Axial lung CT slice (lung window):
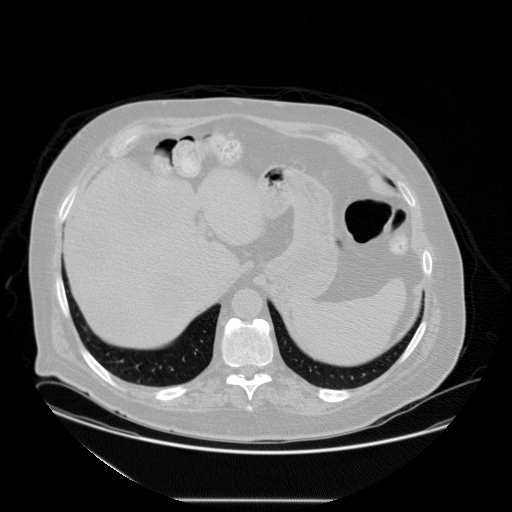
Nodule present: no